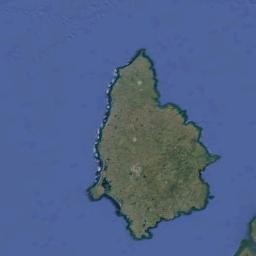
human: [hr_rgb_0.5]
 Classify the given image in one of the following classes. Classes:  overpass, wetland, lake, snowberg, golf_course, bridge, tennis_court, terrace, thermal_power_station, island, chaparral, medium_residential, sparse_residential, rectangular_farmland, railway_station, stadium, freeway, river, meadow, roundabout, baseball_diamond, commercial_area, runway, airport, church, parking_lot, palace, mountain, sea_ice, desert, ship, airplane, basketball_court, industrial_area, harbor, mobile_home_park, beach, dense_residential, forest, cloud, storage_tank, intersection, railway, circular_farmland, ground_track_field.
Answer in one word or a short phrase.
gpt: island